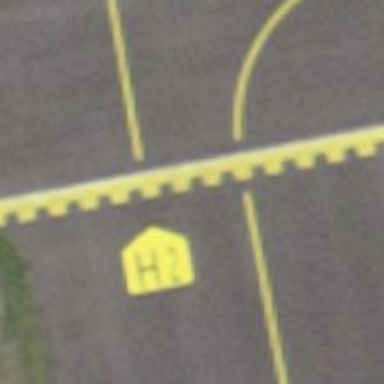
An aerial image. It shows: Image of taxiway at airport.